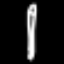
Label: pencil